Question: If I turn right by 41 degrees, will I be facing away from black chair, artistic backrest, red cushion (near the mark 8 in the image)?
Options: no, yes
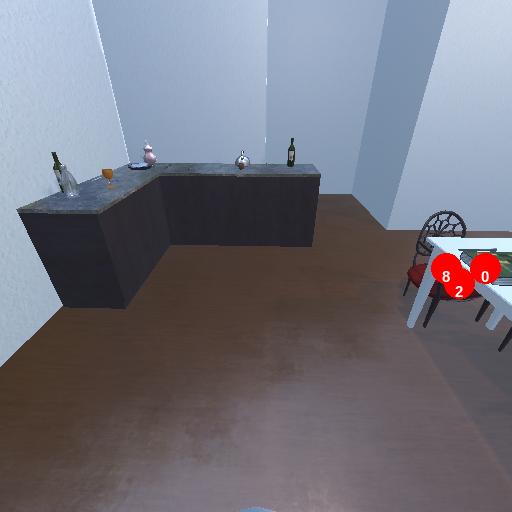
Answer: no